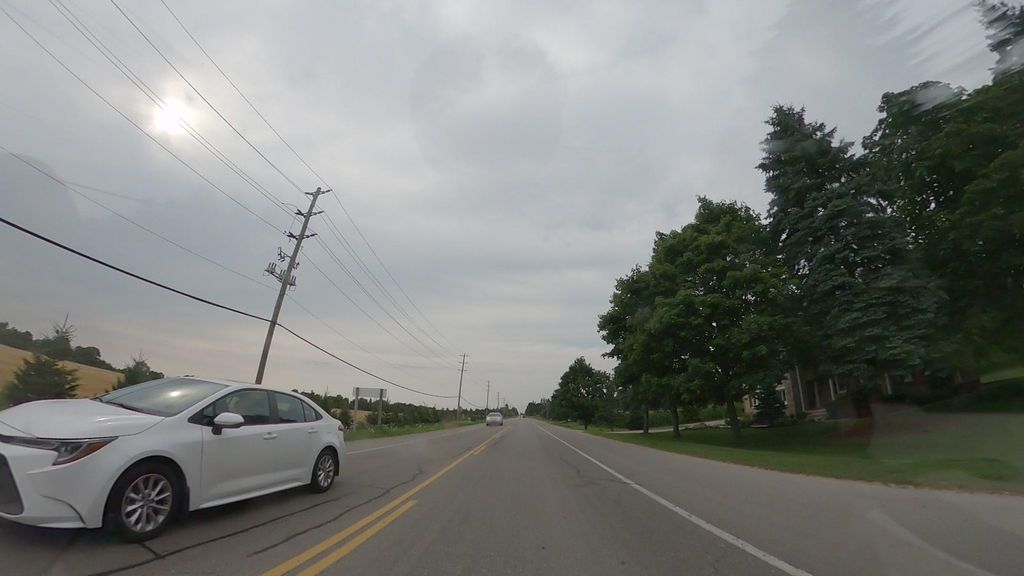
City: kitchener-waterloo